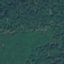
Land use / land cover class: Forest